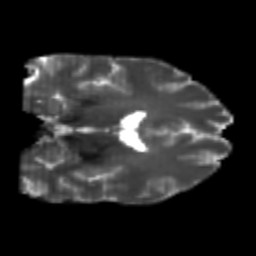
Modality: T2w
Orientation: coronal
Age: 24
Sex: male
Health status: healthy
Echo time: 0.074 s